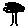
Label: tree